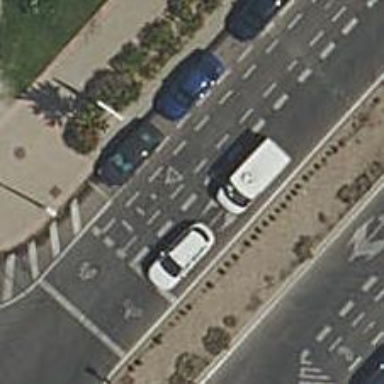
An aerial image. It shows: Road with traffic signals.